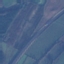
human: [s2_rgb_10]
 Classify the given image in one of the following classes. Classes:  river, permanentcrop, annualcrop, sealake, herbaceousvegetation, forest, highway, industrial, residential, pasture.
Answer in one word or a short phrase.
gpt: Highway